Interaction volume radius: 5 \u00c5
Interaction volume height: 40 \u00c5
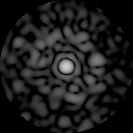
Disorder parameter: 0.8055